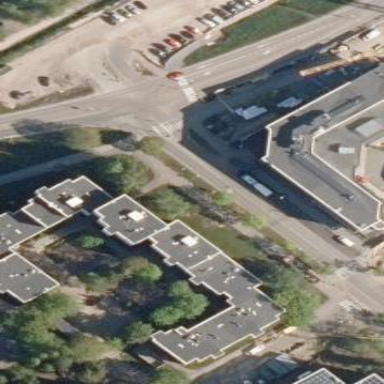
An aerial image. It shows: Light gray apartment building with flat roof made of tar paper.